Brain MRI, t1w sequence, axial 2D slice.
Patient: age 28, sex F, weight 95 kg, height 1.95 m
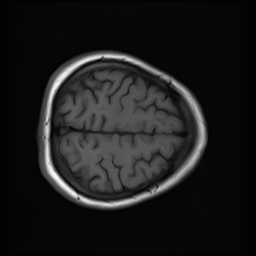